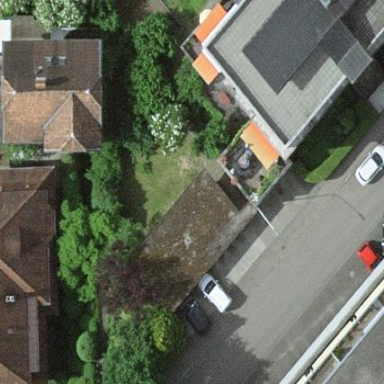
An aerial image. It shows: Group of garages.